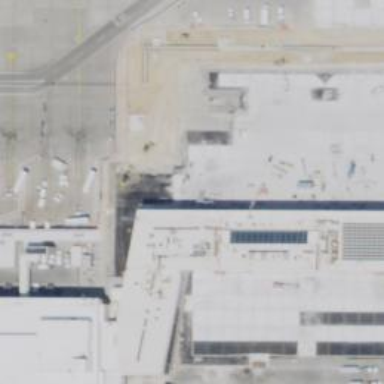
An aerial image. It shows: Airport gate.